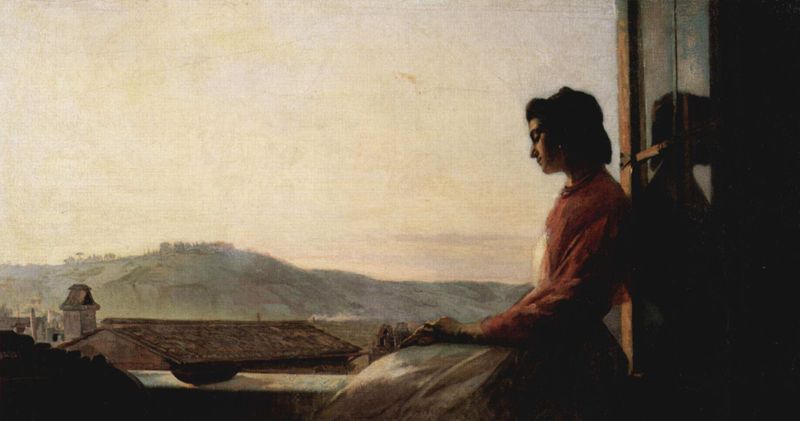
Titel: Giovannina, auf dem Fensterbrett sitzend
Künstler: Pawel Petrowitsch Tschistjakow
Standort: Sankt Petersburg
Institution: Staatliches Russisches Museum
Schlagwörter: berg, blau, dunkel, hand, himmel, schatten, weiß, wolken, bäume, gelb, grün, kirchturm, landschaft, mädchen, sitzen, stadt, abend, braun, fenster, frankreich, frau, frisur, glas, grau, haar, hell, hintergrund, holz, kleid, licht, profil, schwarz, ausblick, blick, dach, dame, gras, haus, rot, wiese, wolke, rock, jung, augen, bluse, falten, gesicht, kleidung, kragen, mensch, schale, bildnis, hände, porträt, spiegel, feld, felder, ferne, horizont, hügel, spiegelung, brüstung, kirche, sonne, wiesen, haare, sitzend, hübsch, rosa, schön, traurig, wald, anhöhe, kamin, schornstein, turm, aussicht, balkon, schürze, ruhe, italien, berge, gebirge, dorf, dächer, giebel, sonnenuntergang, pause, luft, seitenansicht, melancholisch, sticken, gesenkter blick, nachdenklich, verträumt, nachdenken, geneigt, panorama, offen, buch, denken, fensterrahmen, traurigkeit, scheibe, baun, entspannt, sims, karte, sehnsucht, feuerbach, fensterbank, fensterbrett, holzfenster, bergrücken, fensterflügel, joch, ausruhen, kontemplation, sinnend, sonnen, weinberg, goldener schnitt, satteldach, giebeldach, weinberge, weingarten, dachschindeln, sinnen, schaöe, wünschen, frua, fensterriegel, riegel, buse, kopfhaltung, anselm, kamien, bächer, giebeldächer, in gedanken, rauchfang, monochron, weingärten